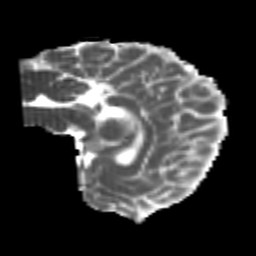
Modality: MD
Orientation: sagittal
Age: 24
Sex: female
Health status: healthy
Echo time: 0.074 s